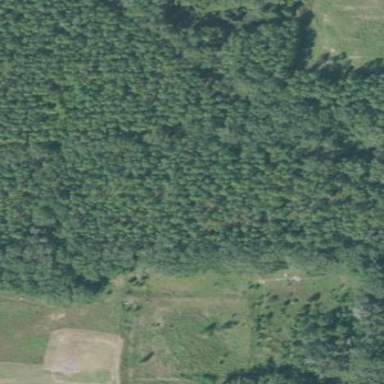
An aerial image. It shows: Mixed woodland area with various types of leaves.